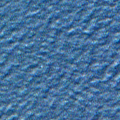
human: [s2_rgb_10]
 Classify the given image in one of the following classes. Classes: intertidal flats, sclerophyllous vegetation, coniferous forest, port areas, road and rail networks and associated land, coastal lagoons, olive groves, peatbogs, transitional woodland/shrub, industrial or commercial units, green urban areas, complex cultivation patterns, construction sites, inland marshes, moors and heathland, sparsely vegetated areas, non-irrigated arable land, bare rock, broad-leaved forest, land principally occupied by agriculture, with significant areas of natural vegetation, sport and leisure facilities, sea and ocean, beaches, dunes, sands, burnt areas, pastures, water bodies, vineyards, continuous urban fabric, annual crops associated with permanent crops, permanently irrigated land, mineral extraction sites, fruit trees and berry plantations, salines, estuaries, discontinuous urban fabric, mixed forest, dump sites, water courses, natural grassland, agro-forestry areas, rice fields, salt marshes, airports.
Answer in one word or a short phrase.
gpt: sea and ocean